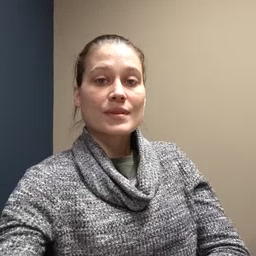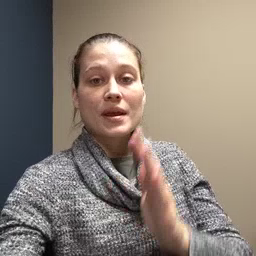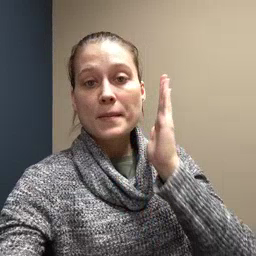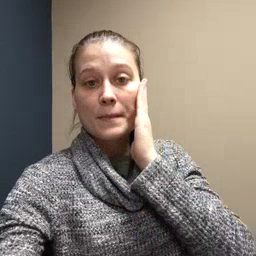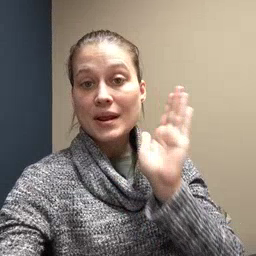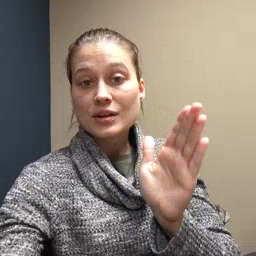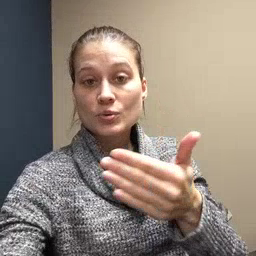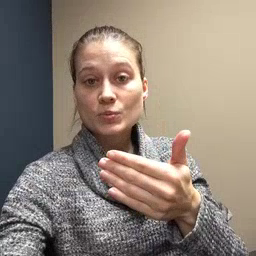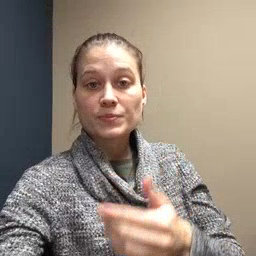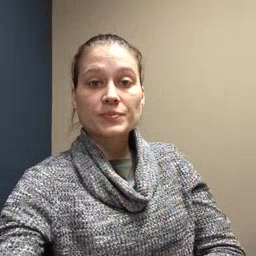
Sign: bedroom